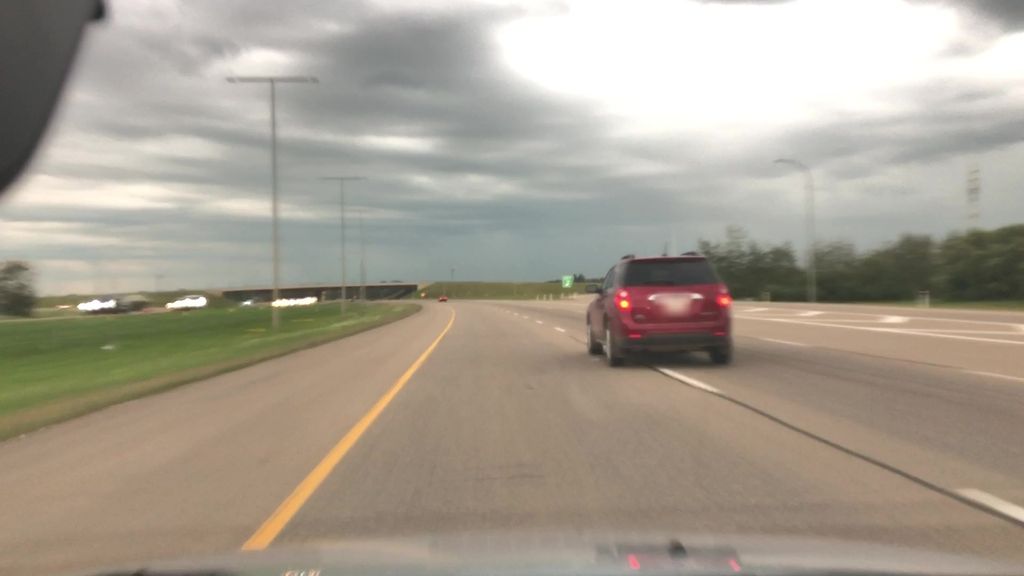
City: edmonton